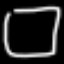
Label: square